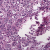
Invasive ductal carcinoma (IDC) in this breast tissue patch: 1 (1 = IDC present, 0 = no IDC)